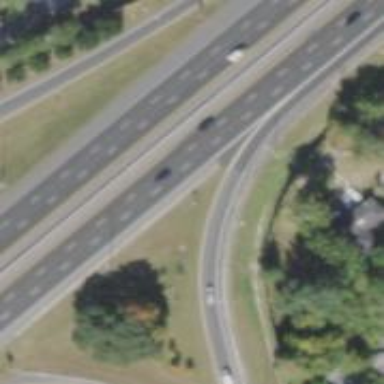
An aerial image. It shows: Asphalt motorway link road with parclo junction.